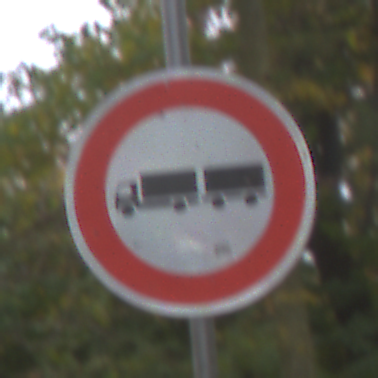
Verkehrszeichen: VerbotLastkraftwagenMitAnhaenger
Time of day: Midday
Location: Outdoor (Nature)
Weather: Overcast
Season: Autumn
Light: Natural